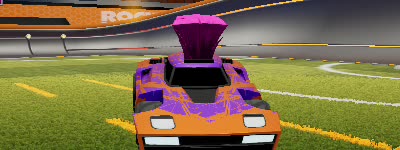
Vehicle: breakout